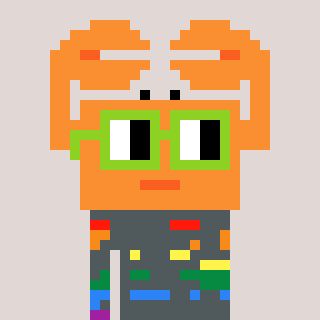
a pixel art character with square light green glasses, a crab-shaped head and a foggrey-colored body on a warm background